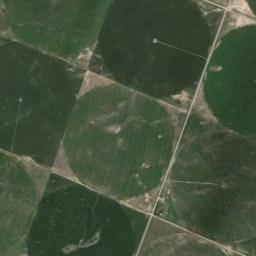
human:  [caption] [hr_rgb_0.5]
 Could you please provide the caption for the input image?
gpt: Several dark green circular farmlands are neatly arranged on the wasteland .

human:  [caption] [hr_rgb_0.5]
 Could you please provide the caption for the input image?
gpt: Circular fields vary in size .

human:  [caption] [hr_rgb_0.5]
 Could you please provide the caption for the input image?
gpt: There are some green circle farmland and square farmland .

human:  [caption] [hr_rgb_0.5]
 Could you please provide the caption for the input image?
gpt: There are some green circular farmlands of the same size next to each other .

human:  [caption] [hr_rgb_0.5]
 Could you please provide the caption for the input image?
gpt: Several dark green, Light green mixed neatly arranged circular farmland, .